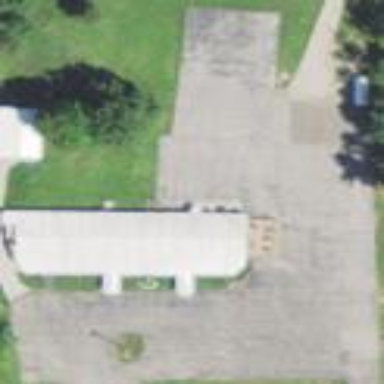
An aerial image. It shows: Parking area.